Question: I'm disassembly a crack-me and I want to replace an empty space with the WINAPI SetDlgItemText() which takes three parameters.
I successfully added the three "push" instruction but when I try to assemble 'call <JMP.&USER32.SetDlgItemTextA>' OllyDbg says me in red 'Unknown module'
The same instruction is used a few lines above (by the software, nothing assembled by myself).
Binary copy - binary paste doesn't solve the problem (jump in a different section of code, probably because I made a little mess with opcodes)
Here's a screenshot (<URL>:

EDIT1: I found the function JMP at address 0x00401460. So I replaced it with that and immediatly ollydbg substituted it with the 'call <JMP.&USER32.SetDlgItemTextA>' string. Why can't it do the opposite?
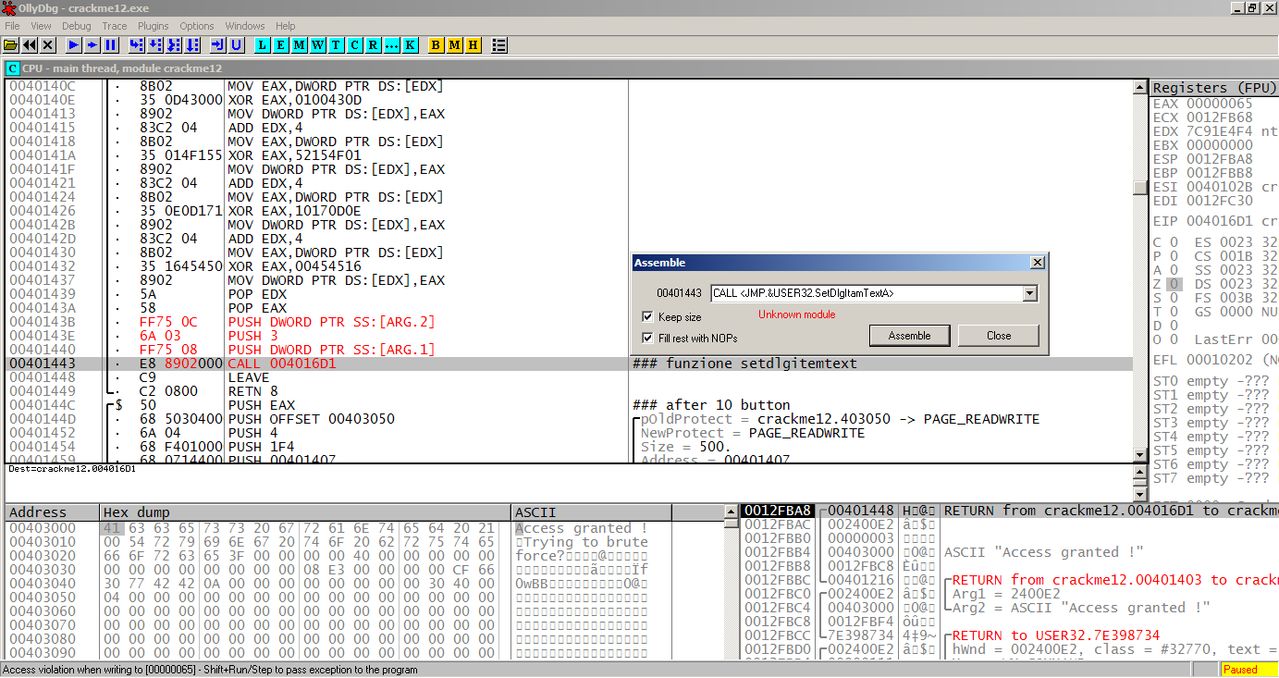
Answer: In the <URL>. This structure contain a continuous list of address pointers that would be initialized by the Windows Loader when loading the binary and resolve the imports.
In the Import Directory they're info about the modules imported, for every module, the functions names and functions ordinal imported. In the loading process this info is used to locate the modules and functions to import and the IAT is initialized with the address in memory of the functions imported, that would be already load into memory (in the common import procedure).
What you need to do is search in the binary when there is another call to 'SetDlgItemTextA', according to your question you already have this. The instruction should be some like 'CALL [address]' (ex: 'CALL [0x401634]') or 'JMP [address]' (ex: 'JMP [0x401434]'), note that is call to the address located in that address, not call to that address, is a doble indirection (most probably OllyDB resolve the name of the function and replace this address with the name), in this case you could read the address of the binary representation of the instruction. Your call would be the same, must probably the opcode of the instruction would be '0xFF (Indirect CALL or JMP)'.
The address in the 'CALL or JMP' is the address of the pointer to the imported function that the Loader would set with the actual memory address of the imported function.